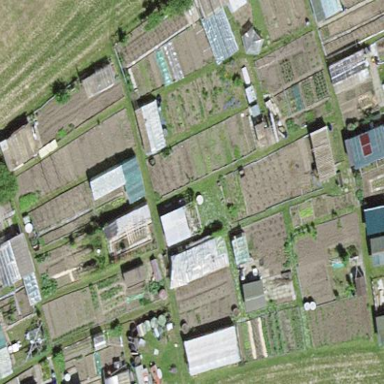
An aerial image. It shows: Area designated for allotments.